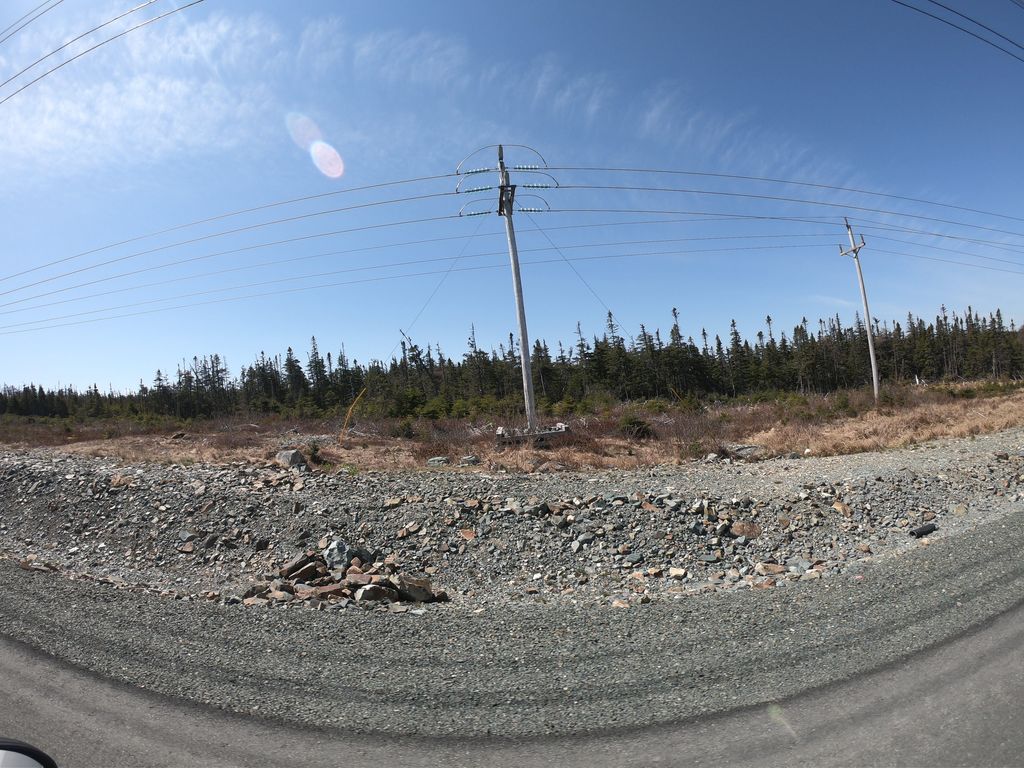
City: st_johns